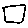
Label: square